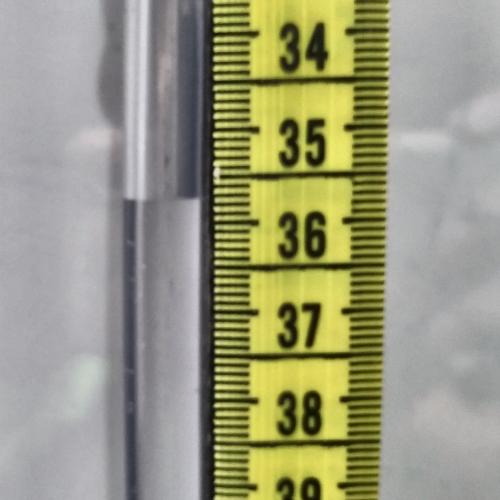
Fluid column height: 35.7 cm